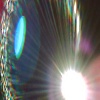
Label: sunburn